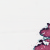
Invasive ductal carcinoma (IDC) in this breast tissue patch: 0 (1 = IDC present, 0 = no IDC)